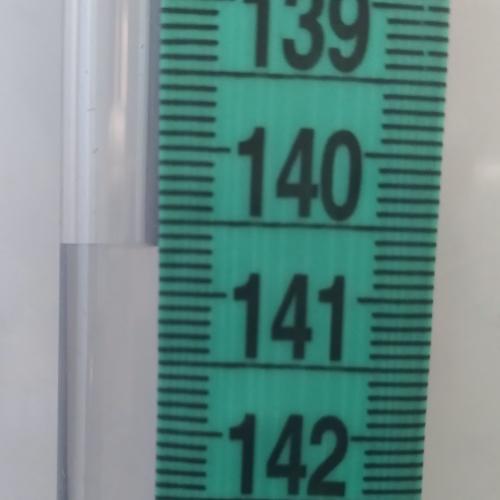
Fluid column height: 140.7 cm